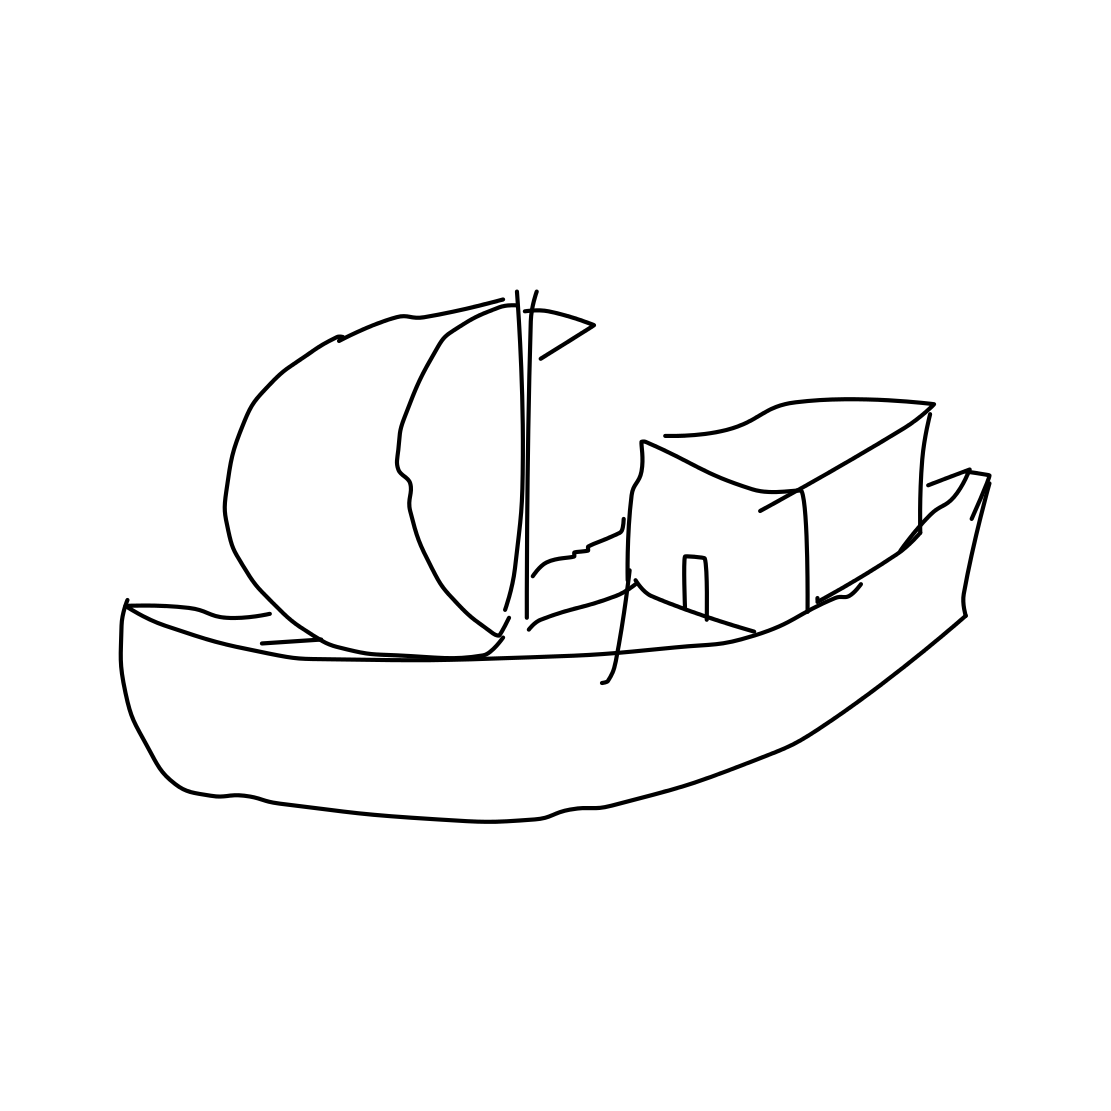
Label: ship